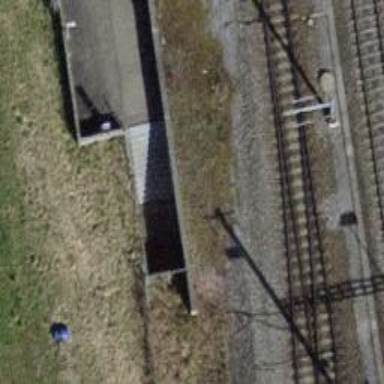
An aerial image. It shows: Footway tunnel.